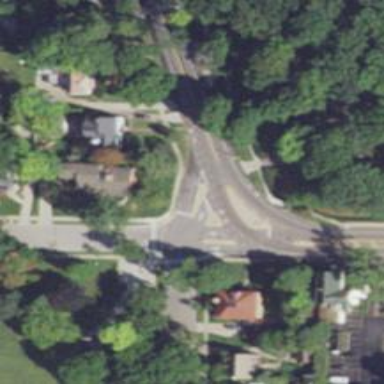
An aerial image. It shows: Secondary link road with separate sidewalk.